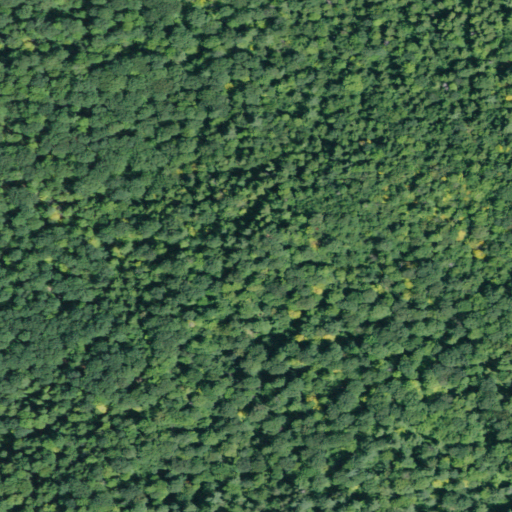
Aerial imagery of mountain in New York named Erkenbrack Hill containing deciduous forest, evergreen forest, and mixed forest